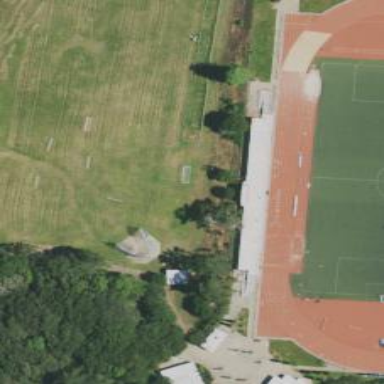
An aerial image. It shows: Soccer pitch with grass surface for leisure land.